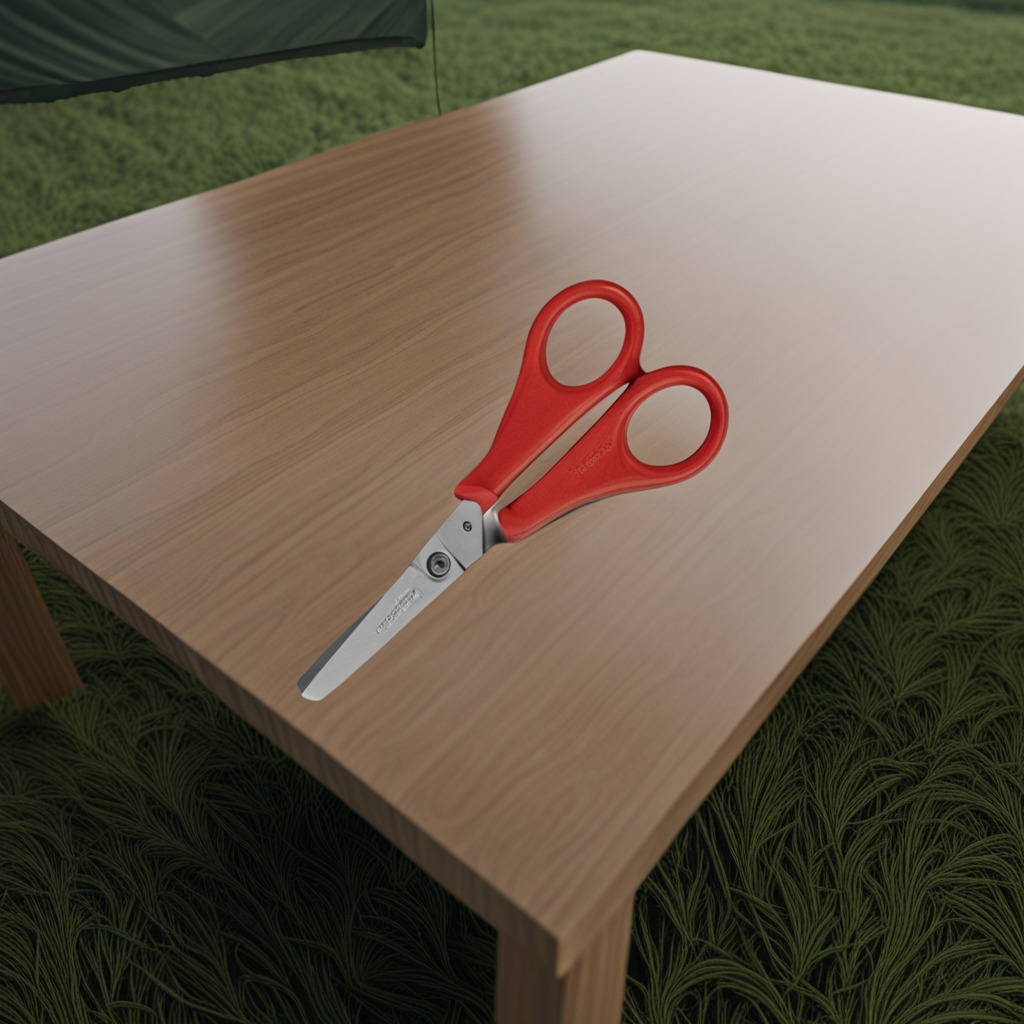
A scissor lies on the wooden table inside a jungle field workshop tent humid ambient light worn but